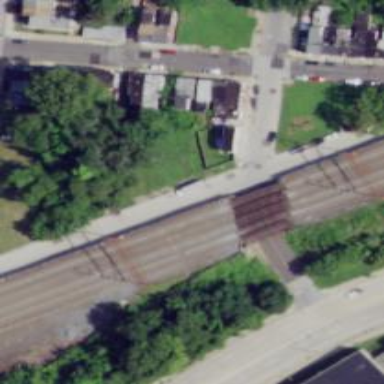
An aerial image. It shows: Railway track with contact lines for electrification.